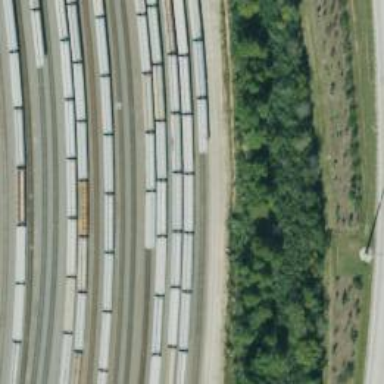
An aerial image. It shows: Railway siding for service.